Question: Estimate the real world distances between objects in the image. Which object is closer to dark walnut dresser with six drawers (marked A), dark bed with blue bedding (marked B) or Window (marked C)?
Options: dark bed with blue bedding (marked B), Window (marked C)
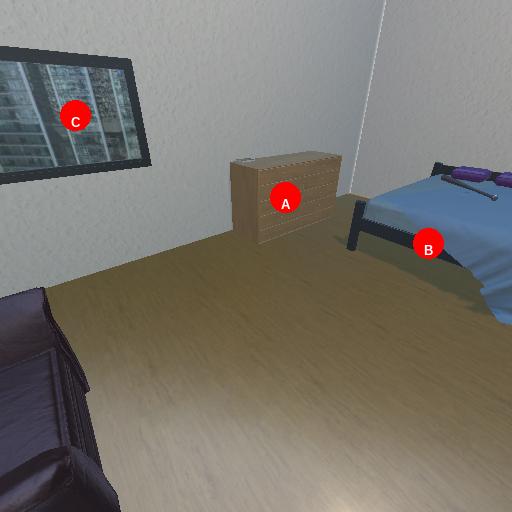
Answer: dark bed with blue bedding (marked B)